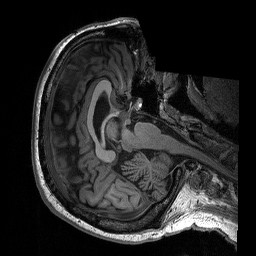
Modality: T1w
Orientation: axial
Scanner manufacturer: siemens
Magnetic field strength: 3 T